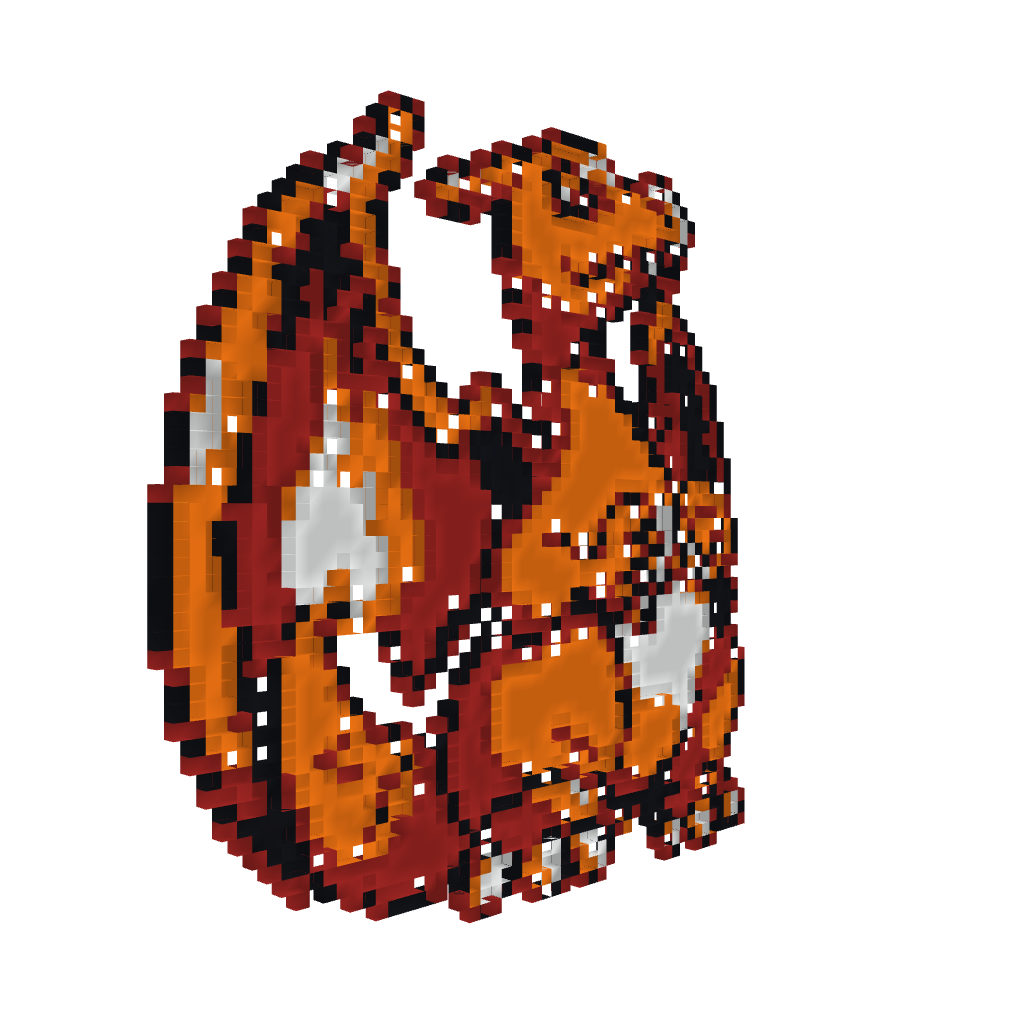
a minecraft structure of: Charizard Sprite